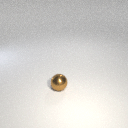
small brown metal sphere